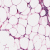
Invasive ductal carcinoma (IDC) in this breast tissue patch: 1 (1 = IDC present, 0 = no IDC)